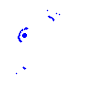
Particle: pion